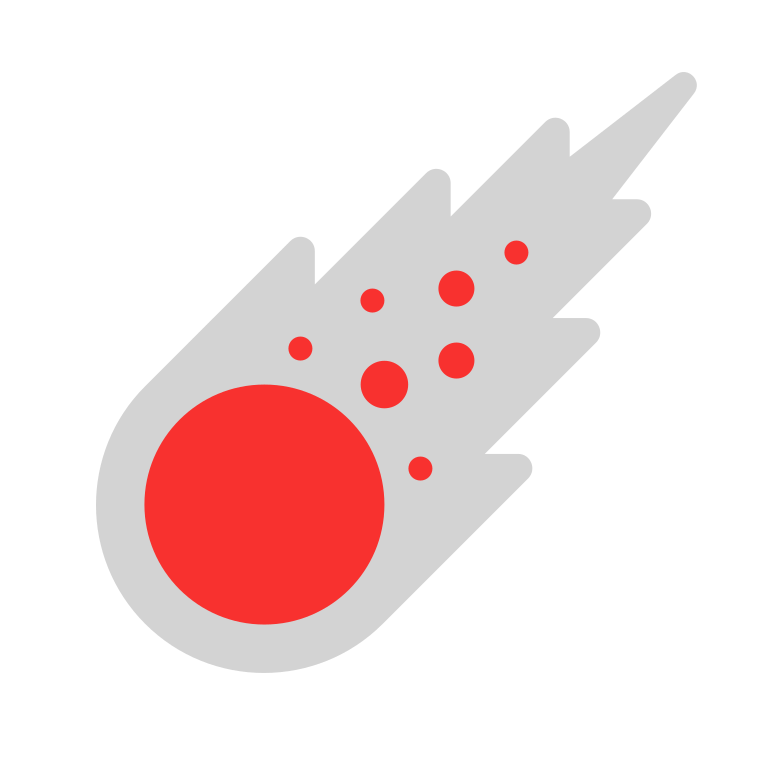
comet flat